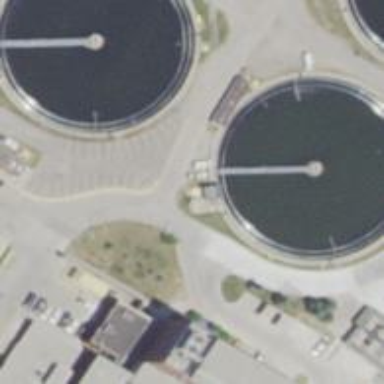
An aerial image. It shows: Body of wastewater.